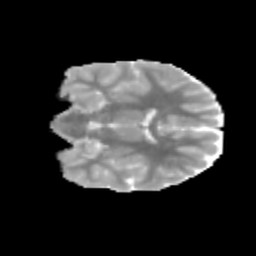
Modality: MD
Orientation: coronal
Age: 11
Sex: male
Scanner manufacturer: siemens
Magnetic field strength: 3 T
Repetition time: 3.8 s
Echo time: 0.07 s